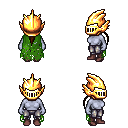
a pixel art fantasy rpg character, female body template, dark elf, purple skin, green tattered cape, metal pants, brown ponytail hairstyle, gold helm, maroon shoes, four views (front, back, left, right), 2x2 character sprite sheet, small pixel art, hard edges, no anti-aliasing